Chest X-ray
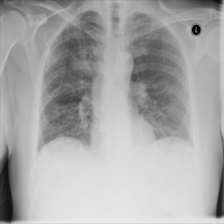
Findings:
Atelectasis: negative
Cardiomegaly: negative
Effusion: negative
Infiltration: negative
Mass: negative
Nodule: negative
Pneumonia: negative
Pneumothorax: negative
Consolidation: negative
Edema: negative
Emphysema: negative
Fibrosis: negative
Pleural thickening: negative
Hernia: negative